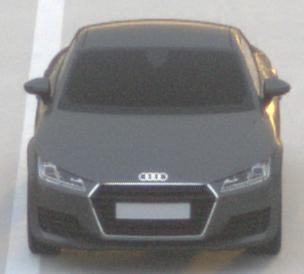
Make: Audi
Model: TT Coupé 1.8 TFSI
Detailed model: TT (8S) Coupé
Model produced from: 2015/08
Model produced until: 2018/06
Doors: 3
Color: gray
Road condition: dry road
Daytime: sunrise or sunset
Contrast: low contrast